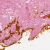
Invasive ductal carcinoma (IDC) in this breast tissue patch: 0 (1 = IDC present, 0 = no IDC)